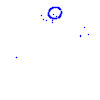
Particle: proton